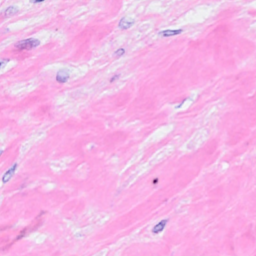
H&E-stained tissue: Breast